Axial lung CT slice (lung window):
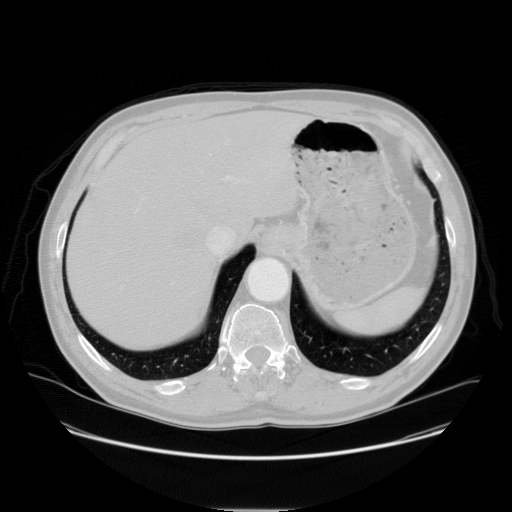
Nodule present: no